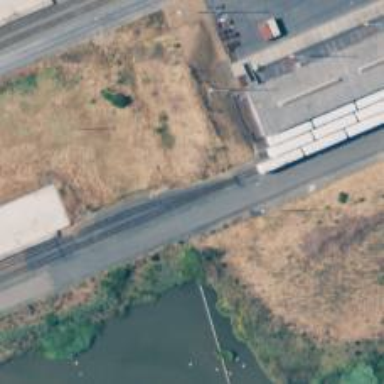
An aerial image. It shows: Rail spur service.